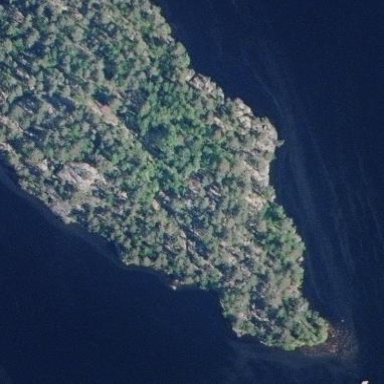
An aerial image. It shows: Islet.